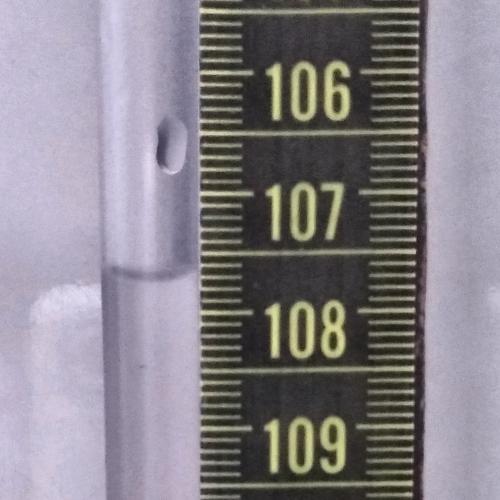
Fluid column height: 107.7 cm